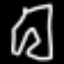
Label: pants